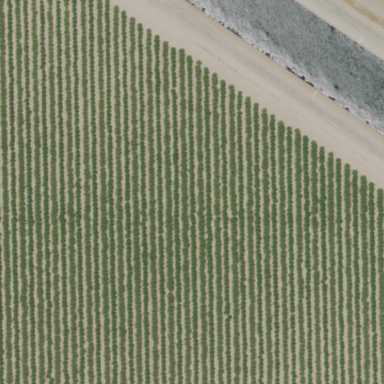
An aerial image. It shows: Orchard filled with almond trees.